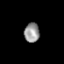
Tissue: prostate
Cell type: T cells
Senescence score: 0.3587
Nuclear area (px): 287
Mean DAPI intensity: 151.843